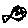
Label: fish